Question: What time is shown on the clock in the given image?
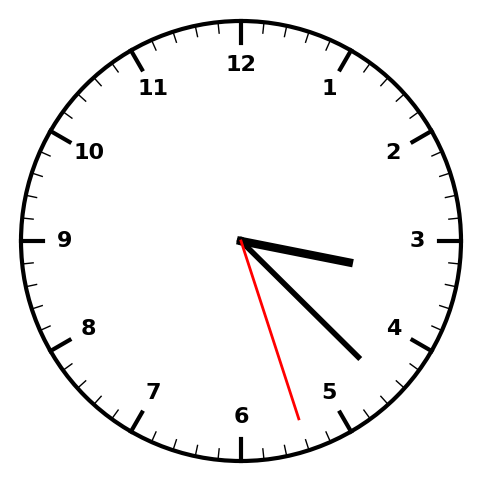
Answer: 03:22:27